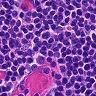
Metastatic tissue present: no